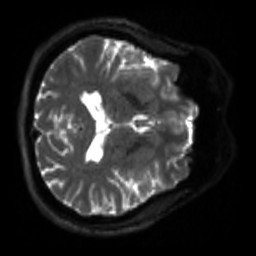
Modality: sbref
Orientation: axial
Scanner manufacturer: siemens
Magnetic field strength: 3 T
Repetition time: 4 s
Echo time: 0.0594 s